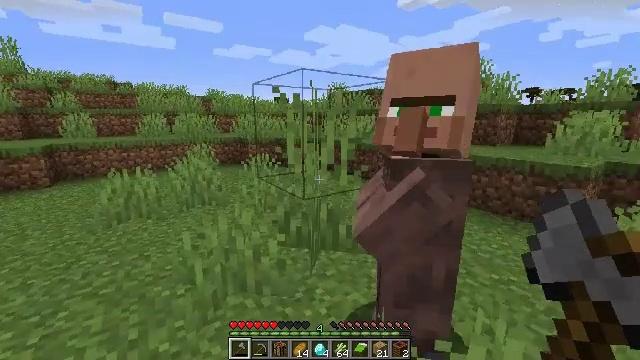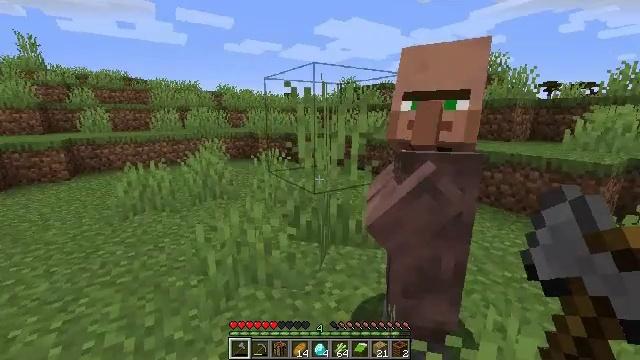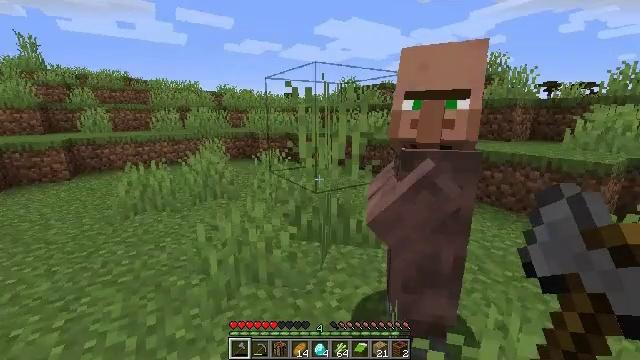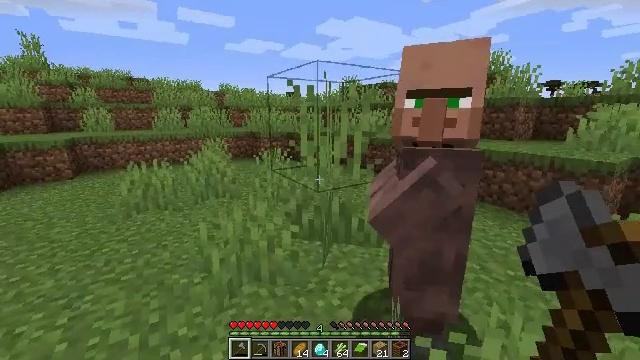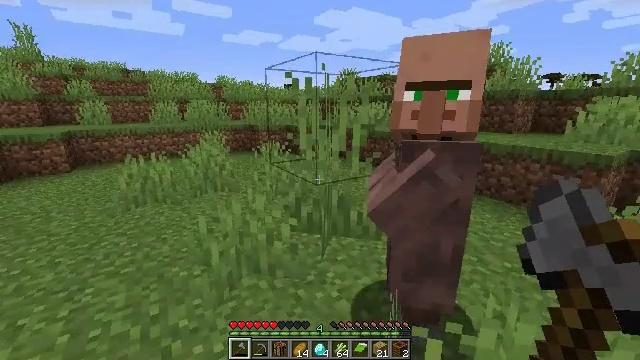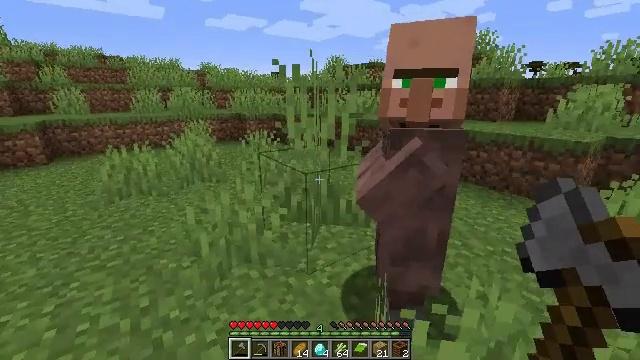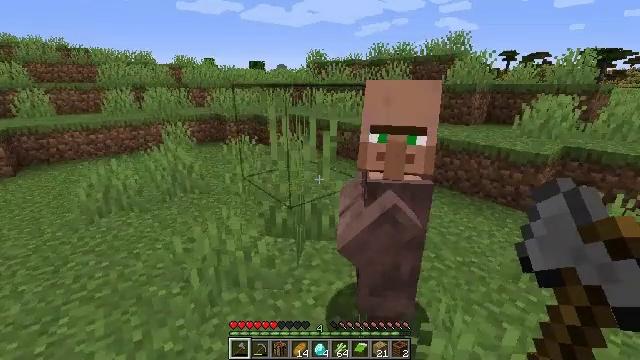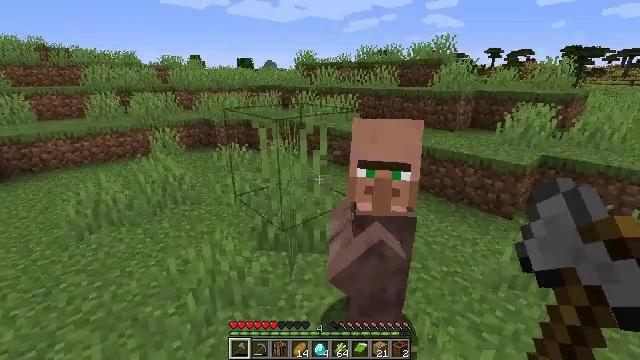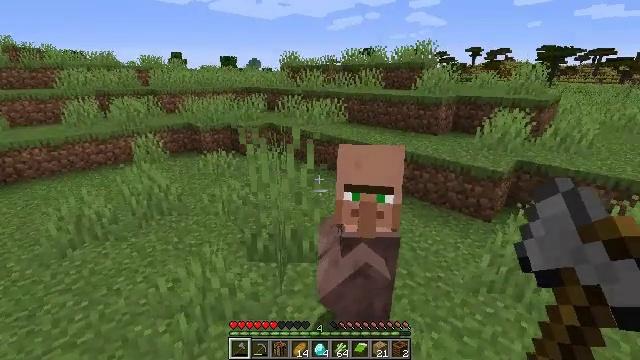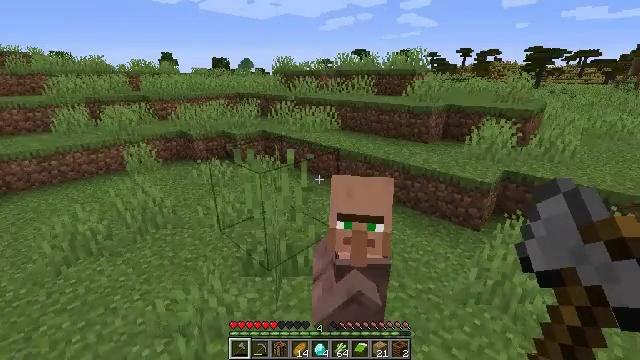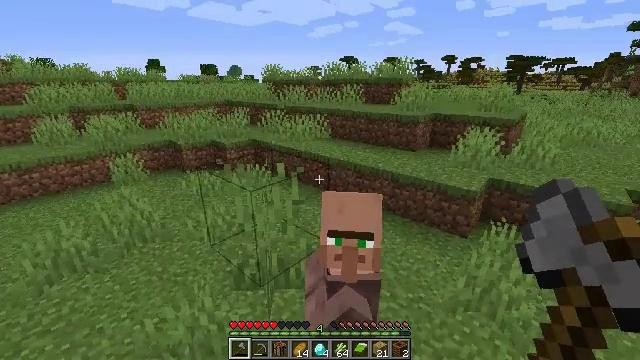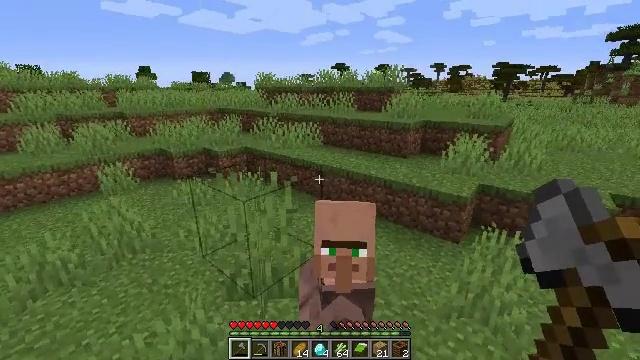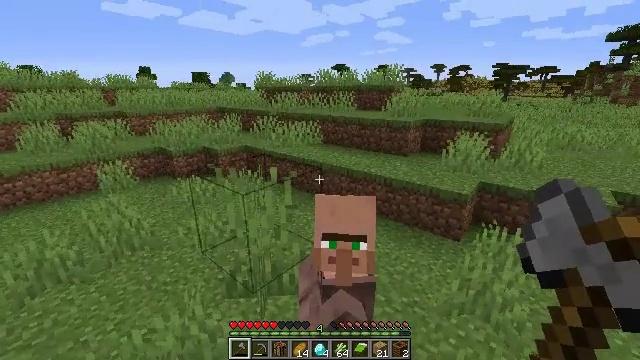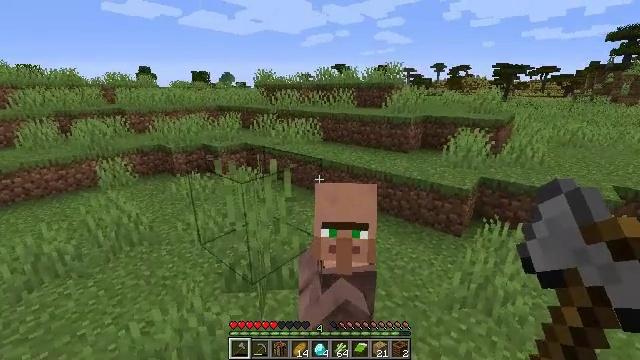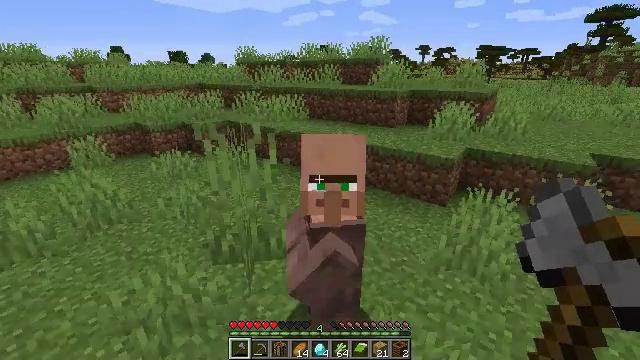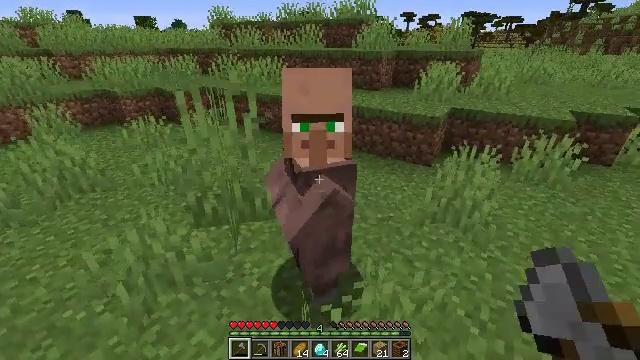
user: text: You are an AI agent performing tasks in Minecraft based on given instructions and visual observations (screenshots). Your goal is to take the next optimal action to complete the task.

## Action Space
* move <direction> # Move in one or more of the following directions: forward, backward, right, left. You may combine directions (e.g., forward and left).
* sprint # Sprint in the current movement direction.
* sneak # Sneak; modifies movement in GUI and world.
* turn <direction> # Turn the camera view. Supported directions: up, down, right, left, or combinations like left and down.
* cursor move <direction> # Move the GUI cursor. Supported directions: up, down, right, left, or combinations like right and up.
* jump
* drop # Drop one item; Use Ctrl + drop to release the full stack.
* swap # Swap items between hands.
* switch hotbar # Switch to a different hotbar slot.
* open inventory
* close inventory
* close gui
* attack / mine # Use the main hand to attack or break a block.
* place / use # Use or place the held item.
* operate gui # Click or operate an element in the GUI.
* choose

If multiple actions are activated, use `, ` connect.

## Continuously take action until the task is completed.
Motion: motion action
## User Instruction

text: Eliminate the villager.
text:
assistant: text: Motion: turn left and down
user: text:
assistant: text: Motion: no_op
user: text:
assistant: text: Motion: no_op
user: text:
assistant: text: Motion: turn down
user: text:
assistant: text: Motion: turn right and down
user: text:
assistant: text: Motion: turn right and down, jump
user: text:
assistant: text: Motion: turn right, jump
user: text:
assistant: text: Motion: turn right, jump
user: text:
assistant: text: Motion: turn right
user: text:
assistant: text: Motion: turn right and up
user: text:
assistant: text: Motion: turn right and up
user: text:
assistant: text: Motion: no_op
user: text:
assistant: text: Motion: no_op
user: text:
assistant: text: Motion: turn right and down
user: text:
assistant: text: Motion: turn right and down, attack / mine
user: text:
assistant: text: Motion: turn right and down, attack / mine
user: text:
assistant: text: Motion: move forward, attack / mine
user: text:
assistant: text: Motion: move forward, attack / mine
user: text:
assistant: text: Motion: move forward
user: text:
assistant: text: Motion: no_op